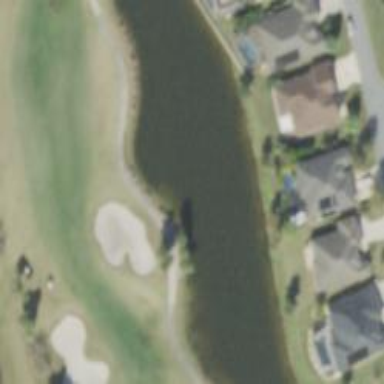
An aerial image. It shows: Golf cartpath that is also road path.